Question: i'm learing to use firebase and i need some help.
I need to take the number of children of a specific node in a Firebase Function but i can't.
This is my node:

I would like to write a trigger that after a new user is created in 'watingRoom', checking the total number of users in waitingRoom and returns different things based on this number.
This is my code:
'''
exports.createOtherNode = functions.database
.ref('/waitingRoom/{userID}')
.onCreate((snapshot, context) => {
const usersInWatingRoom = snapshot.ref.parent.once('value', (datasnapshot) => {
const numberOfChildren = datasnapshot.numChildren()
return numberOfChildren
});
console.log(usersInWatingRoom)
if(usersInWatingRoom > 100)
//RETURN SOMETHING
else
//RETURN SOMETHING ELSE
});
'''
The code work but instead of a number, usersInWatingRoom return like a promise.
'''
(console log: Promise {
<pending>,
domain:
Domain {
domain: null,
_events: { error: [Function] },
_eventsCount: 1,
_maxListeners: undefined,
members: [] } }
)
'''
I expected value 2, so that I can work on the 'if'.
how can fix that? do you advise me another way to take the number of children of a node in a 'onCreate' trigger?
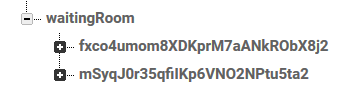
Answer: An understanding of javascript promises is <URL> to making sure that cloud functions work properly for you.
In this case, you need to chain off the returned promise to do the additional work.
You also want to make sure you use the promise form of 'once' to ensure you get deterministic results. The callback form is going to not work well in the cloud function environment as the function can terminate before the callback is made.
Note that returning a value from a backend function (other than returning a promise) doesn't make a lot of sense -- since no caller will get the result (of course, doing something, like a further database update, does make sense).
In any case, here's roughly what you need to do:
'''
exports.createOtherNode = functions.database
.ref('/waitingRoom/{userID}')
.onCreate((snapshot, context) => {
return snapshot.ref.parent.once('value').then((datasnapshot) => {
const numberOfChildren = datasnapshot.numChildren()
return numberOfChildren
}).then((usersInWaitingRoom) => {
console.log(usersInWaitingRoom)
if(usersInWaitingRoom > 100)
// Do Something
else
// Do Something Else
});
});
'''